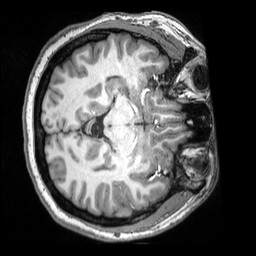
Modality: T1w
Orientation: axial